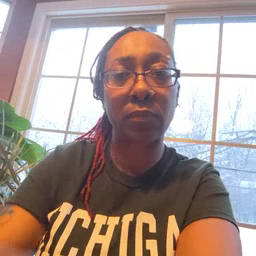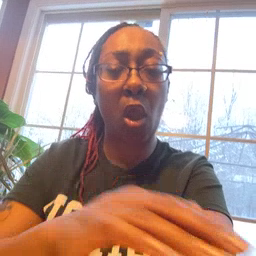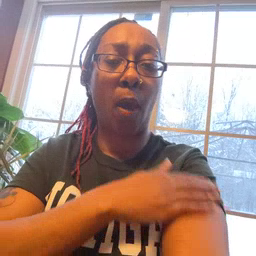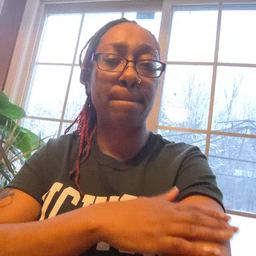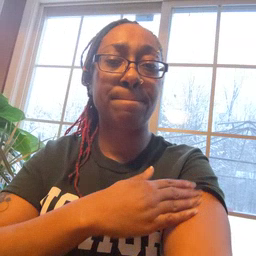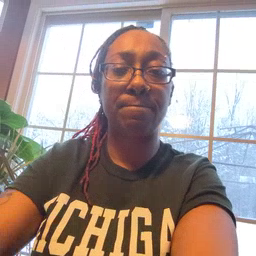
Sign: arm